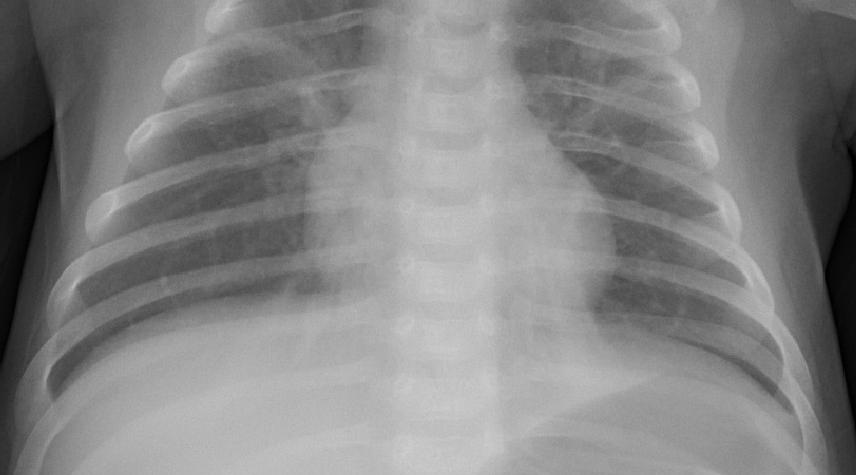
Diagnosis: PNEUMONIA